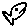
Label: fish